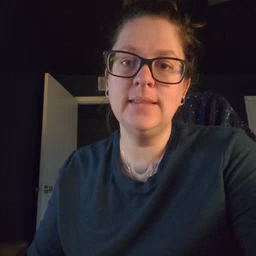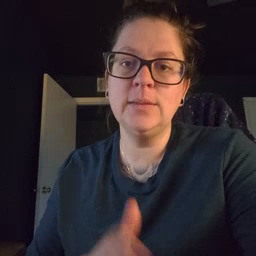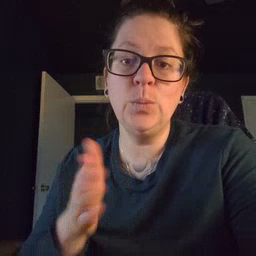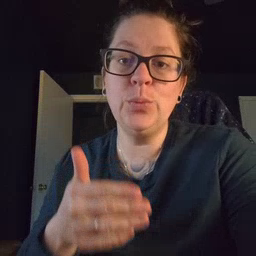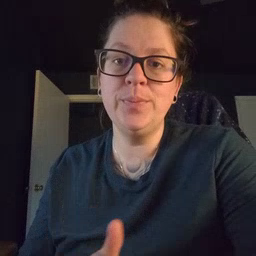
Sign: room